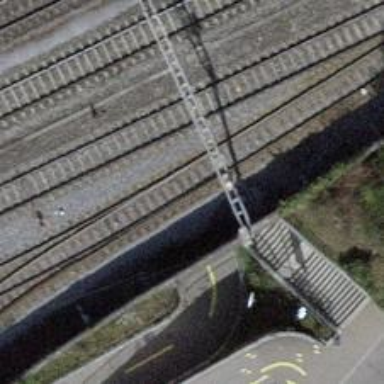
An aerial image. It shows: Railway switch.